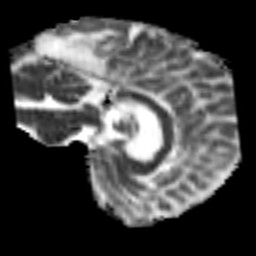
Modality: MD
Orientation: sagittal
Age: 67
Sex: female
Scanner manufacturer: siemens
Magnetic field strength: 3 T
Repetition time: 7.3 s
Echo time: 0.087 s